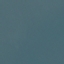
Land use / land cover class: SeaLake